Question: Can someone help me out with this one.
I have an MVC page where I have a print button. When clicking on print I need to open a print popup dialog (the same one that we get when we hit Ctrl+P). But when clicking on print, I have a logic to get some content as string from code behind and pass it to the print window.
I tried to open a popup when clicking on print button and doing Print functionality by using window.print but this works only if we have the content to print along with the button.
Edit:

If you see the above picture, I have a button with some label "Hi click below button to print content". When I click on print button, I need to have some other content not in this page to be sent to the printer.
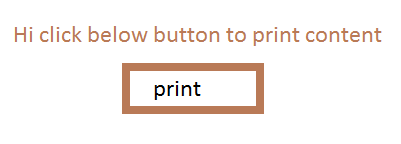
Answer: You have to have it in the browser for it to print. Your best shot is to AJAX the content into a content 'div'. Then, set the rest of the DOM to 'visibility: hidden'. In CSS, you can do media queries like '@media print { }' to apply certain styles only when you print.
If you can imagine, the printer doesn't know HTML / CSS. Only the browser does and you can tell it the media you wish to target.